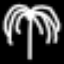
Label: palm tree